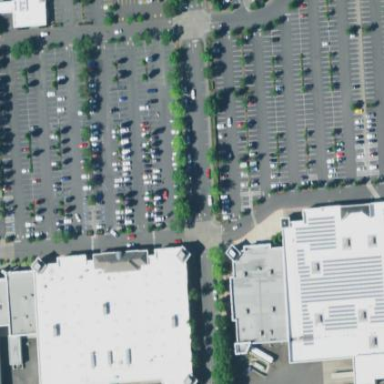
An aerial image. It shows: Retail building housing supermarket.